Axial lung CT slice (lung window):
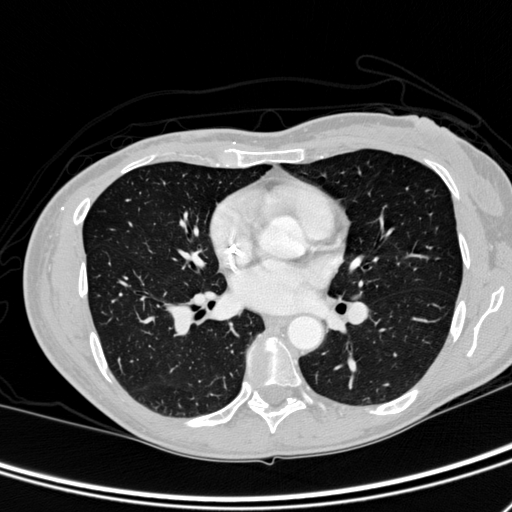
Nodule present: no